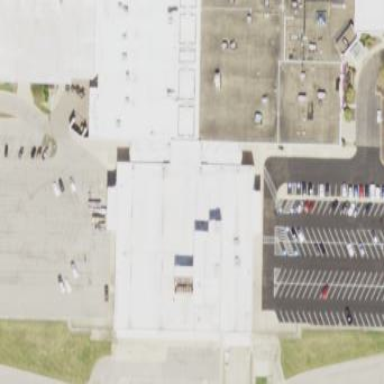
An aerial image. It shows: Retail building.